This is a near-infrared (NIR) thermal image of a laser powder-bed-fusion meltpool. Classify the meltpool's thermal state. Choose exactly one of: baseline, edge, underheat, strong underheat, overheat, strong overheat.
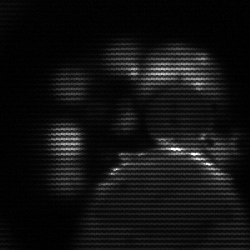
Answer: baseline